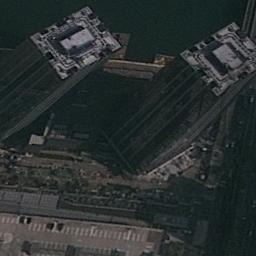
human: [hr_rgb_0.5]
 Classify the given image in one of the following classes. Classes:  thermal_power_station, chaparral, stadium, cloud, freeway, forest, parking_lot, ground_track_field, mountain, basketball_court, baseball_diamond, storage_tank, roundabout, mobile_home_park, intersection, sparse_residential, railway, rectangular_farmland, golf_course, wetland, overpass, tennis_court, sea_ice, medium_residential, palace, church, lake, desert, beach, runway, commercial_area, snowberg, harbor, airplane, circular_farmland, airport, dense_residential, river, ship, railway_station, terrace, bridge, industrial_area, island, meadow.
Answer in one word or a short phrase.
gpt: commercial_area